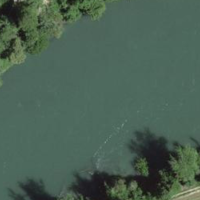
EUNIS habitat code: 15
Species observed at this site:
Urtica dioica